Field crop: maize
Growth stage: 2
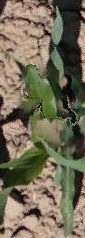
Species: maize